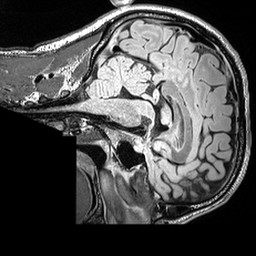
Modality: FLAIR
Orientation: sagittal
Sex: male